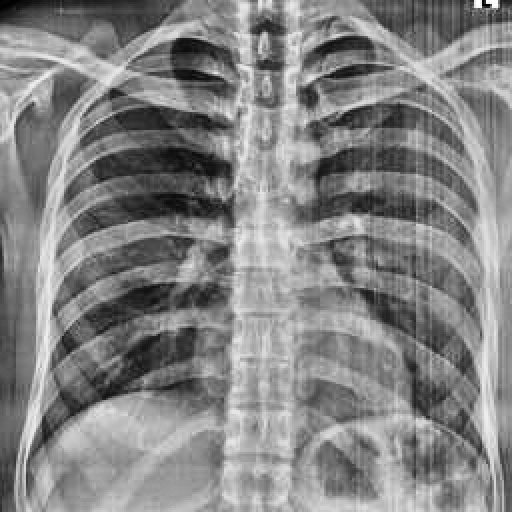
Finding: NORMAL